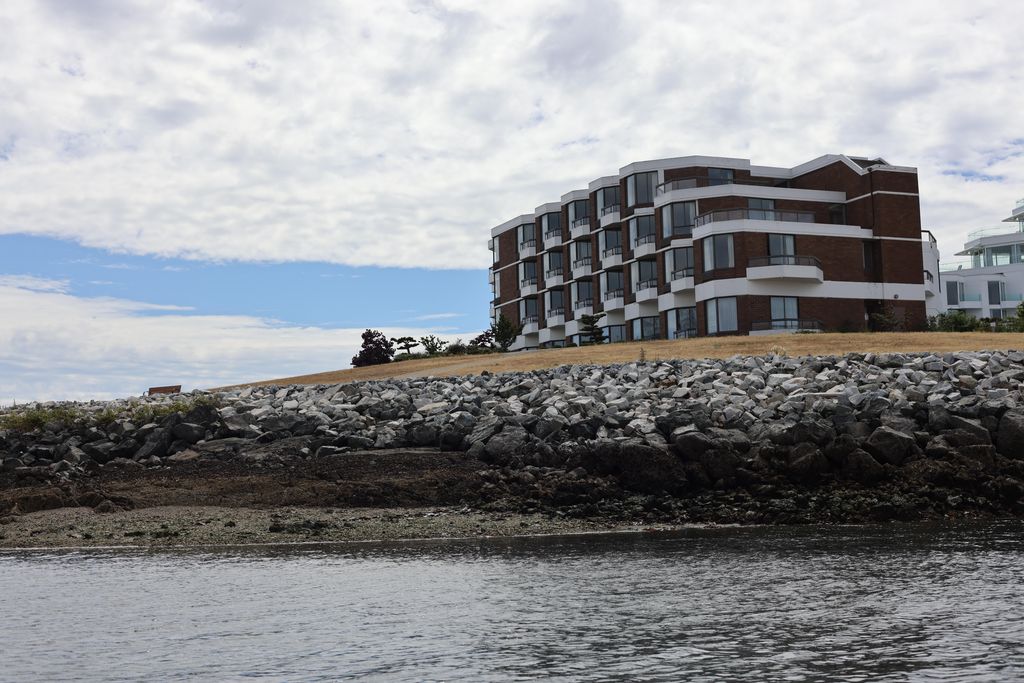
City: victoria